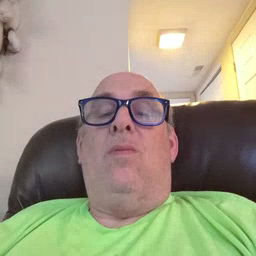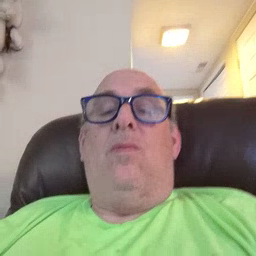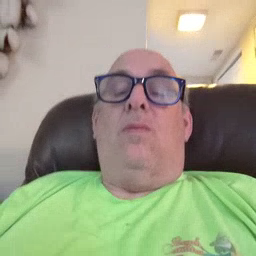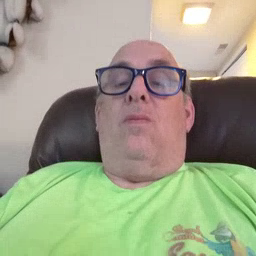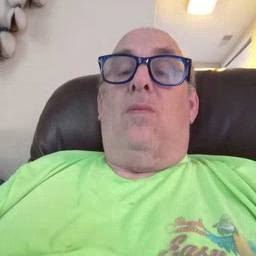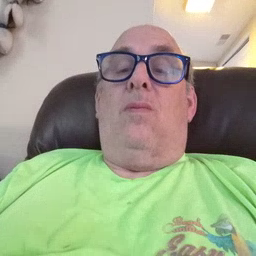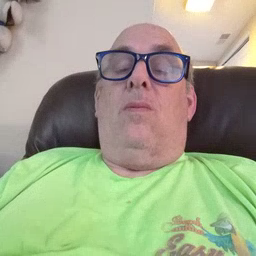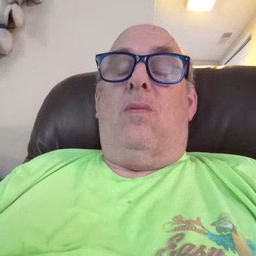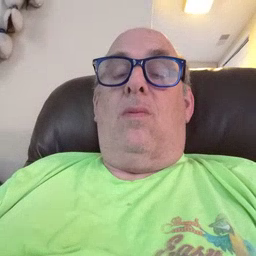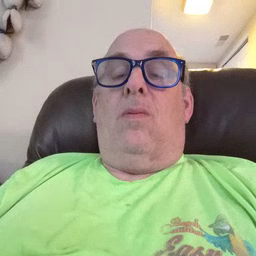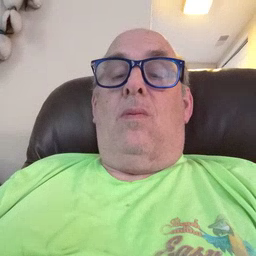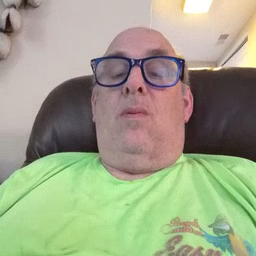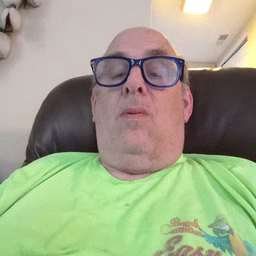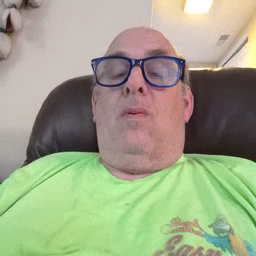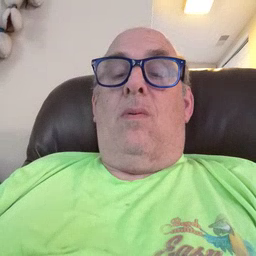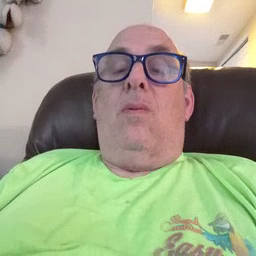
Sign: car